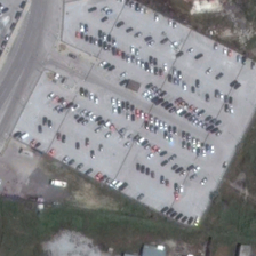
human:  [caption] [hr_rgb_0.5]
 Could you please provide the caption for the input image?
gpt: The parking lot around the house

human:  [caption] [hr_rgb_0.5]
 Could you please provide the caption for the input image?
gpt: Many grey roofed houses have been built around the parking lot.

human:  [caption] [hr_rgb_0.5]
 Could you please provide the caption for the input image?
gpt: A lot of gray roofs were built around the parking lot.

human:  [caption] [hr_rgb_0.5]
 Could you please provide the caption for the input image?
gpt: A lot of grey roof houses were built around the parking lot.

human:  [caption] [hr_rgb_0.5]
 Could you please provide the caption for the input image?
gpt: Many gray ceilings were built to the parking lot's REDOR.